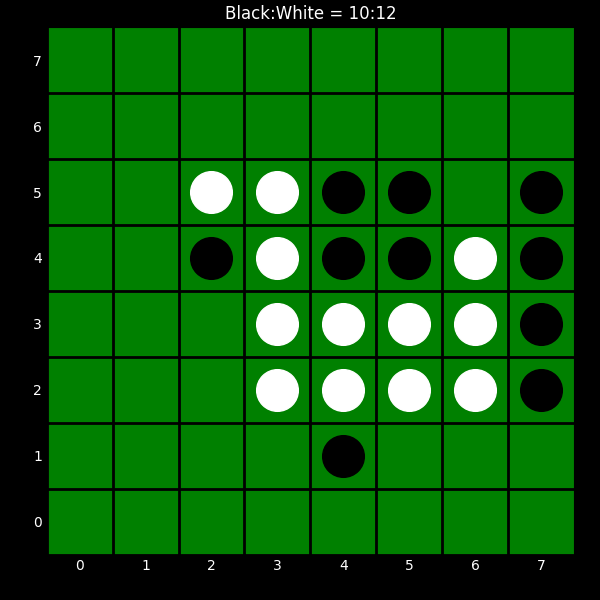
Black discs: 10
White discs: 12